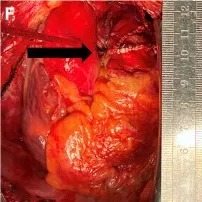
Preoperative and postoperative data. Images. Are intraoperative images,. Displaying the pulmonary artery after vessel replacement.
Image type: medical_photograph (other_medical_photograph)